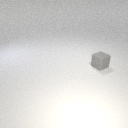
small gray rubber cube